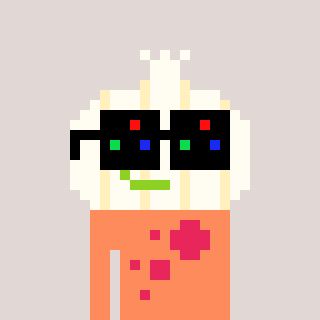
a pixel art character with square black sunglasses, a garlic-shaped head and a peachy-colored body on a warm background